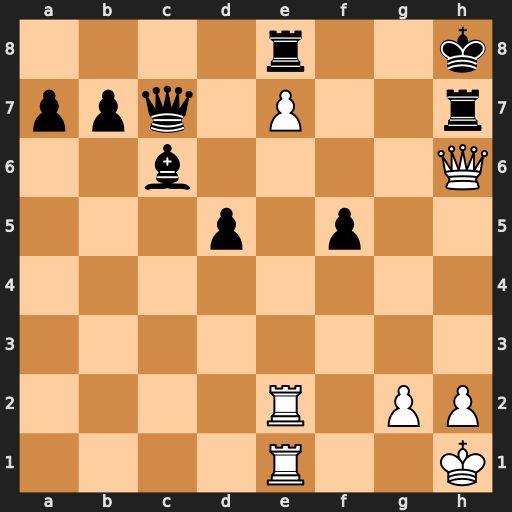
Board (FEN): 4r2k/ppq1P2r/2b4Q/3p1p2/8/8/4R1PP/4R2K
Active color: w
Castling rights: -
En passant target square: -
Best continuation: Qf8+ Rxf8 exf8=Q#